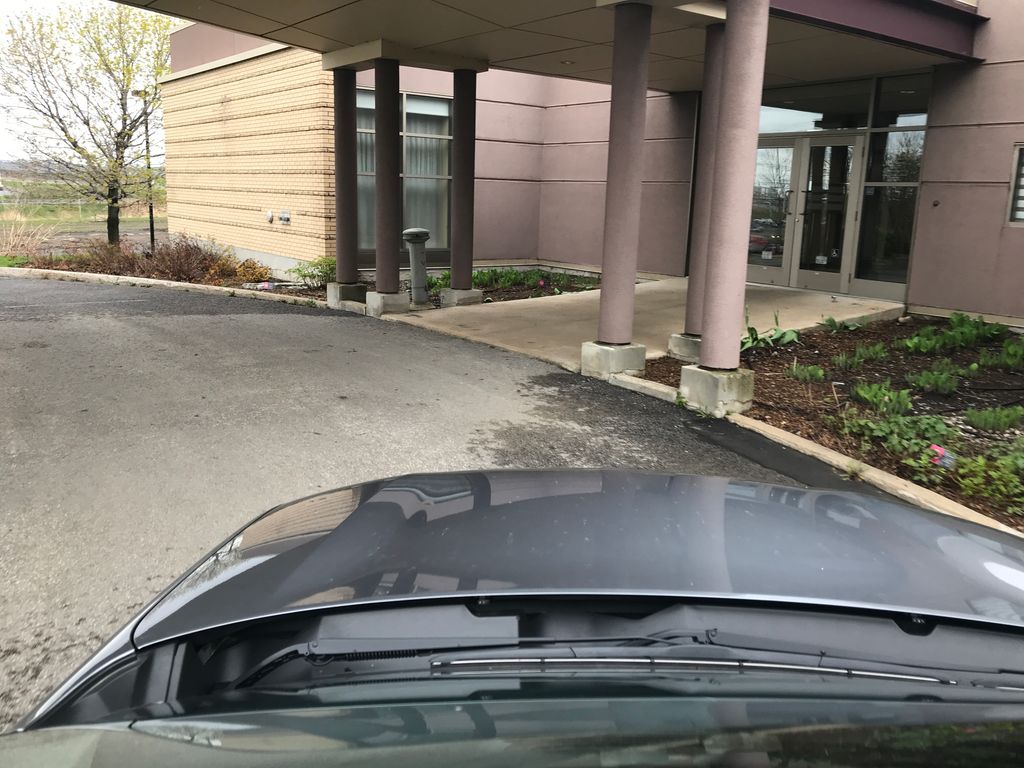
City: quebec_city